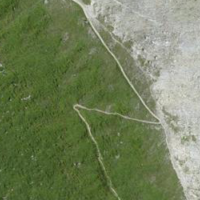
EUNIS habitat code: 26
Species observed at this site:
Veronica aphylla